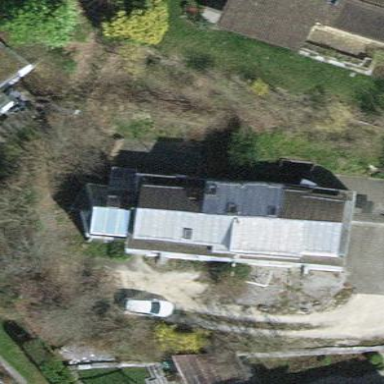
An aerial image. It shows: Simple house.